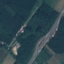
Label: Highway